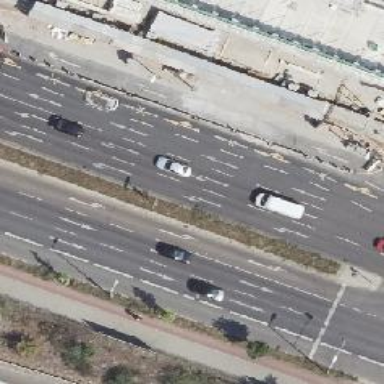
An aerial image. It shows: Secondary road with asphalt surface. It is dual carriageway with cycle track on the right side.